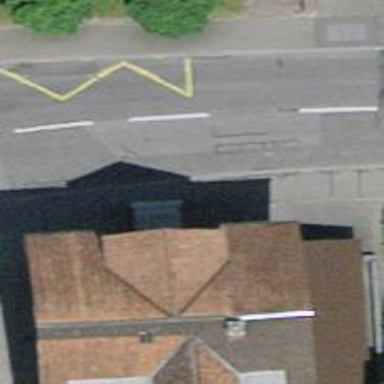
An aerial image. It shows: Kiosk shop.